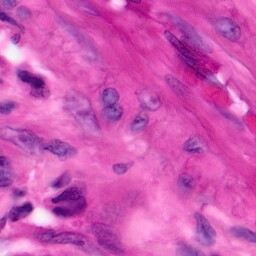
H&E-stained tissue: Pancreatic